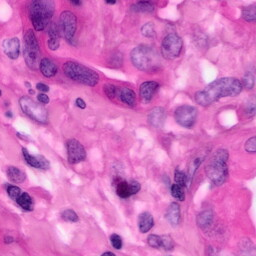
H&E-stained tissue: Pancreatic